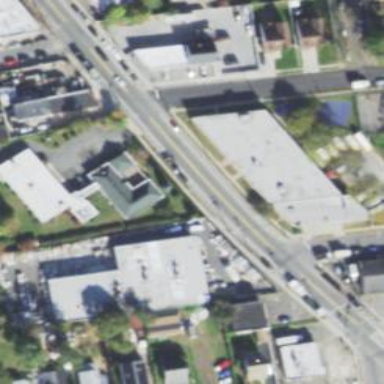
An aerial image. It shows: Commercial building.